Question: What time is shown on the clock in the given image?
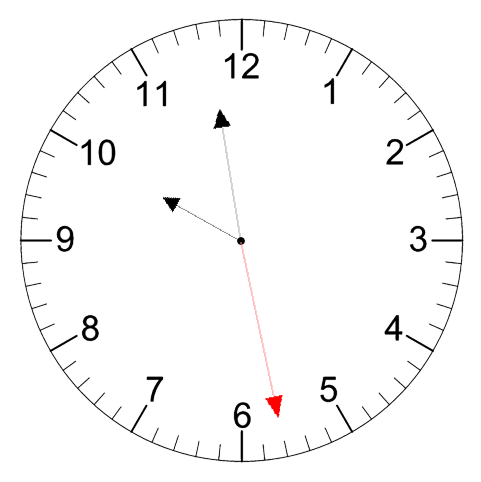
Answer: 09:58:28